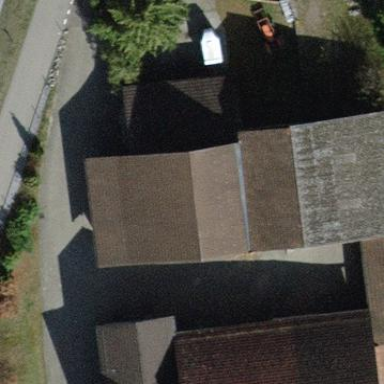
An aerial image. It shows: Farm building.